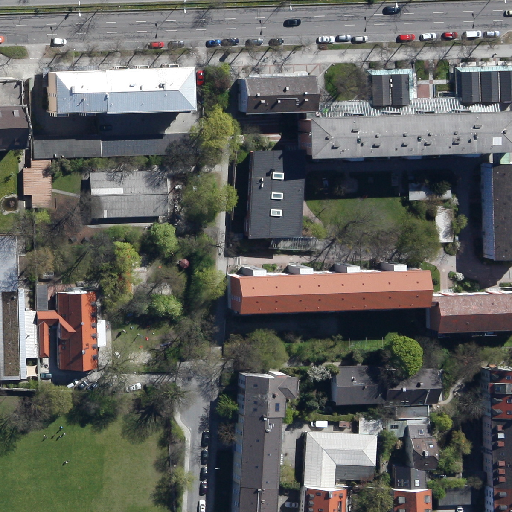
Referring expression: bikeway along with tree